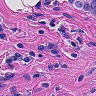
Metastatic tissue present: yes